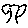
Label: tree